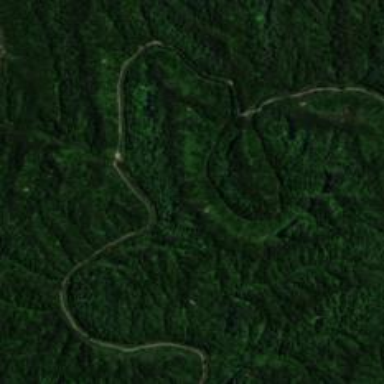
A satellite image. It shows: Beautiful gorge in nature.